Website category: book
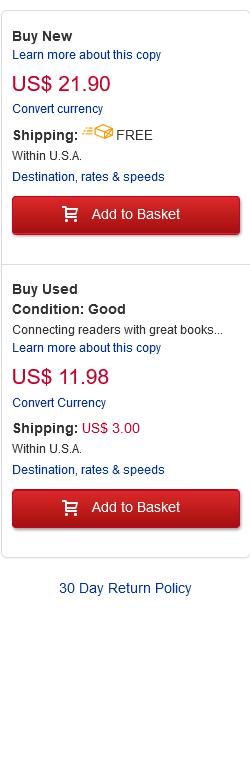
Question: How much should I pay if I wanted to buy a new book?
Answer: US$ 21.90

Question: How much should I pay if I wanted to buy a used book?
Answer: US$ 11.98

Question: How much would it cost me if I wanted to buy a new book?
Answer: US$ 21.90

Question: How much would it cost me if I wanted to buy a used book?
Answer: US$ 11.98

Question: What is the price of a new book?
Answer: US$ 21.90

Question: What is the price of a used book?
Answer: US$ 11.98

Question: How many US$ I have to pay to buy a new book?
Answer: US$ 21.90

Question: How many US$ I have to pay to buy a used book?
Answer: US$ 11.98

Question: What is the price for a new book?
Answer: US$ 21.90

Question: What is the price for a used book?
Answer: US$ 11.98

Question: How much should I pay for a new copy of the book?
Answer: US$ 21.90

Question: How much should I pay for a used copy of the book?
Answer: US$ 11.98

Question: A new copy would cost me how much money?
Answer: US$ 21.90

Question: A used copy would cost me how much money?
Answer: US$ 11.98

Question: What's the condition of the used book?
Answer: Good

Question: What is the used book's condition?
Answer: Good

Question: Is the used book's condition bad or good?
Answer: Good

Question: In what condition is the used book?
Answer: Good

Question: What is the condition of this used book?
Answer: Good

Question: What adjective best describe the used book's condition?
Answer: Good

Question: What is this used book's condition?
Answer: Good

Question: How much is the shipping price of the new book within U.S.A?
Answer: FREE

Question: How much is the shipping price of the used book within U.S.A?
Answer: US$ 3.00

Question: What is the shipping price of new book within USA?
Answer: FREE

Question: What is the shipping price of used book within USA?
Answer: US$ 3.00

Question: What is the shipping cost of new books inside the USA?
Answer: FREE

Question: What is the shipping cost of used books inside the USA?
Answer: US$ 3.00

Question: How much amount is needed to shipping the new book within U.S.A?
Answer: FREE

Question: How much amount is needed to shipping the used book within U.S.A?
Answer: US$ 3.00

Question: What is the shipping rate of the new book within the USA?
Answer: FREE

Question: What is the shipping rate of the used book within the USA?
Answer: US$ 3.00

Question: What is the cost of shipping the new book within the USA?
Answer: FREE

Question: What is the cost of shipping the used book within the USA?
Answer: US$ 3.00

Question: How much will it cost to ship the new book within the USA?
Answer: FREE

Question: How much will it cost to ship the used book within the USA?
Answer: US$ 3.00